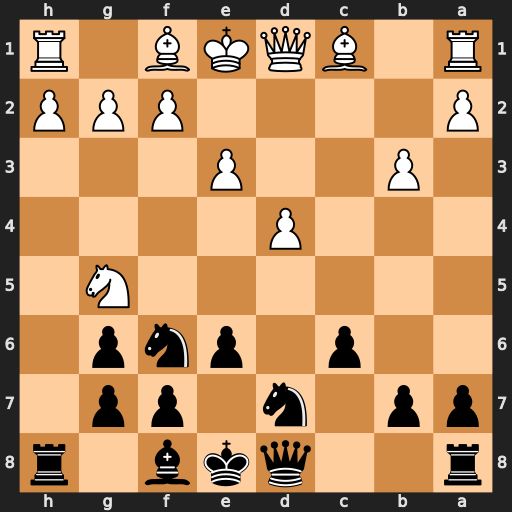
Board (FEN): r2qkb1r/pp1n1pp1/2p1pnp1/6N1/3P4/1P2P3/P4PPP/R1BQKB1R
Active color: b
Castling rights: KQkq
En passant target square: -
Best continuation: Qa5+ Bd2 Qxg5